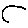
Label: smiley face